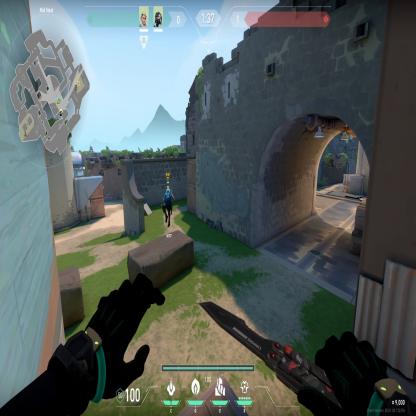
Label: teammate